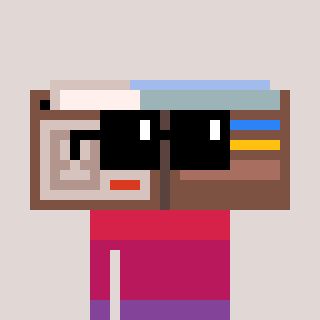
a pixel art character with square black sunglasses, a wallet-shaped head and a darkpink-colored body on a warm background